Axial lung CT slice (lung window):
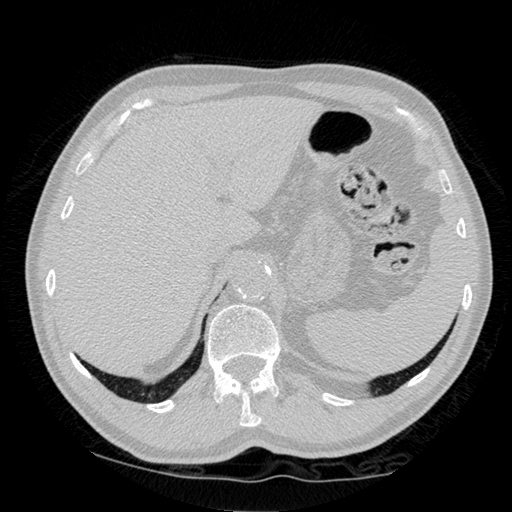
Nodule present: no